Interaction volume radius: 5 \u00c5
Interaction volume height: 10 \u00c5
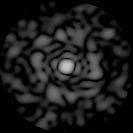
Disorder parameter: 0.8087